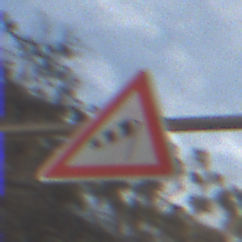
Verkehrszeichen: SeitenwindVonRechts
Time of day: SunriseSunset
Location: Outdoor (Nature)
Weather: PartlyCloudy
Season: NotSpecified
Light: Natural